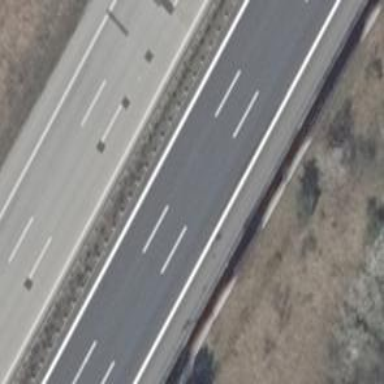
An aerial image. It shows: Concrete motorway.